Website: crate-barrel
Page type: billing-address
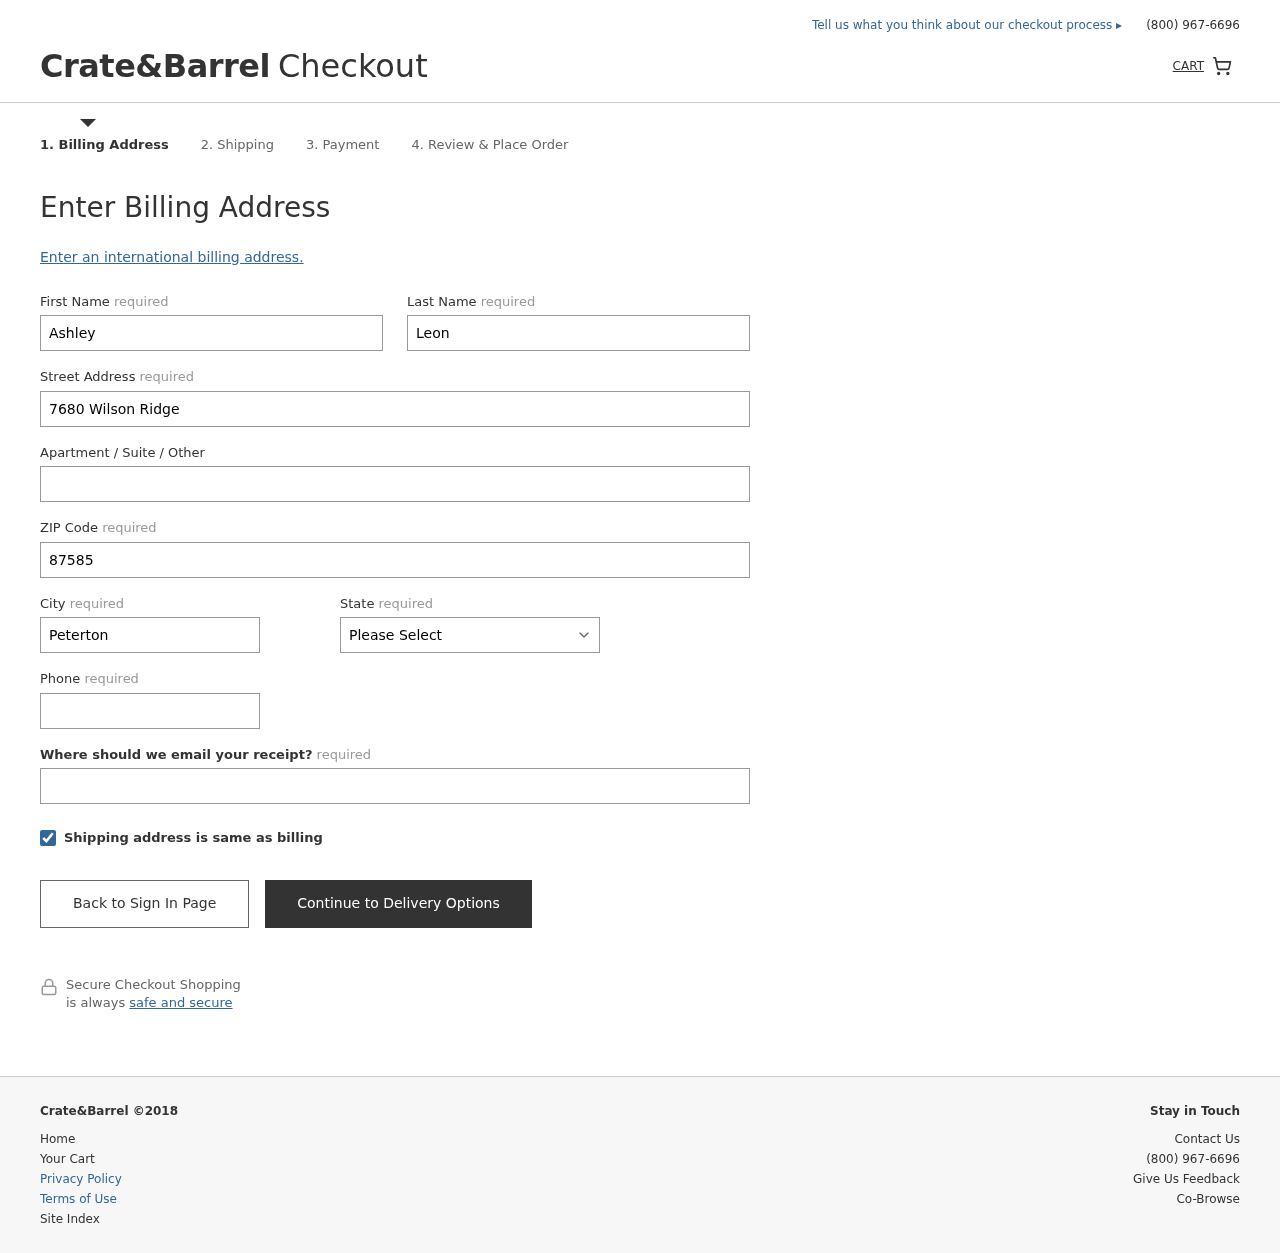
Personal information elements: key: PII_STATE
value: Florida
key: PII_FIRSTNAME
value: Ashley
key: PII_LASTNAME
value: Leon
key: PII_STREET
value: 7680 Wilson Ridge
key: PII_POSTCODE
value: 87585
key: PII_CITY
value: Peterton
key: PII_PHONE
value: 6274728342
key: PII_EMAIL
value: ashleyleon@gmail.com